Question: I have the chart displayed as follows
How do i change ONLY the date format in the tooltip, to include year in it?
I am aware of the 'formatter' that can be added to the tooltip property, but the current default tooltip is fine, just need to show the year too.
It is a datetime plot. where in I pass an array of UNIX datetime and value sets objects.
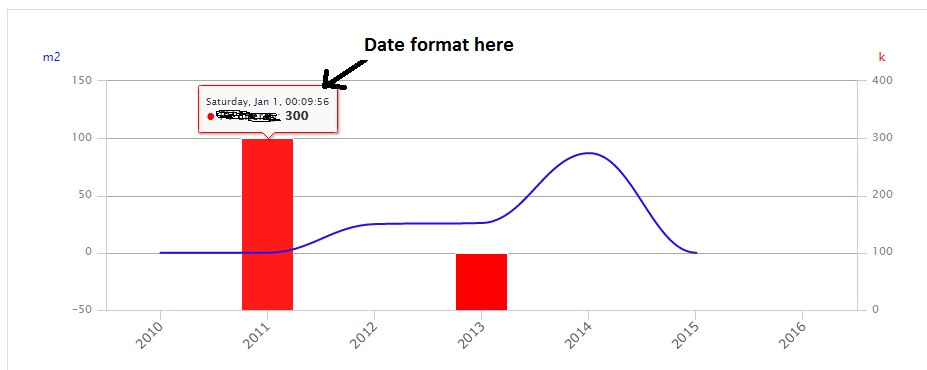
Answer: You have to reformat dateTimeLabelFormats in your tooltip, even if you only want add the year.
'''
tooltip: {
dateTimeLabelFormats: {
year: '%A, %b %e, %Y'
},
[otherparams]
}
'''
Maybe it's not 'year', but I think it's the only way to reformat your tooltip.
Some doc : <URL>